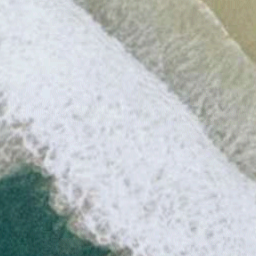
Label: beach